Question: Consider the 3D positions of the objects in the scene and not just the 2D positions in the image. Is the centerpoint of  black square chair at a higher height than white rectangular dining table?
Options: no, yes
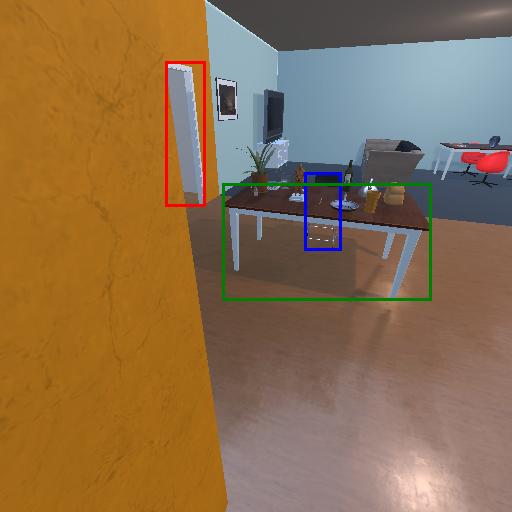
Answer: no